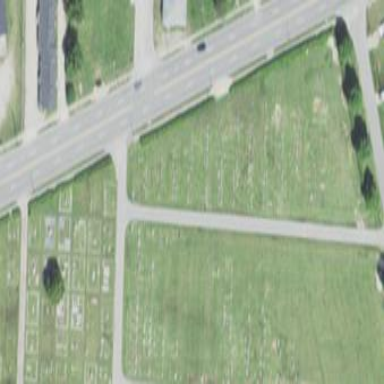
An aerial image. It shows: Sector within cemetery.